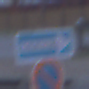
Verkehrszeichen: EinbahnstrasseRechtsweisend
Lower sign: EingeschraenktesHalteverbot
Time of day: SunriseSunset
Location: Outdoor (Urban)
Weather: Overcast
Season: NotSpecified
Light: Natural